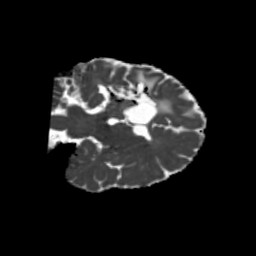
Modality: MD
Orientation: coronal
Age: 44
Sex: female
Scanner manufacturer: siemens
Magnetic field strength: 3 T
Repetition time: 5.25 s
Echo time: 0.08 s